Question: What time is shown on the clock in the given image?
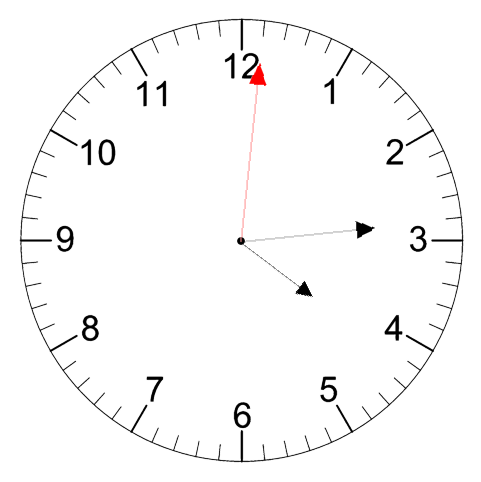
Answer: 04:14:01